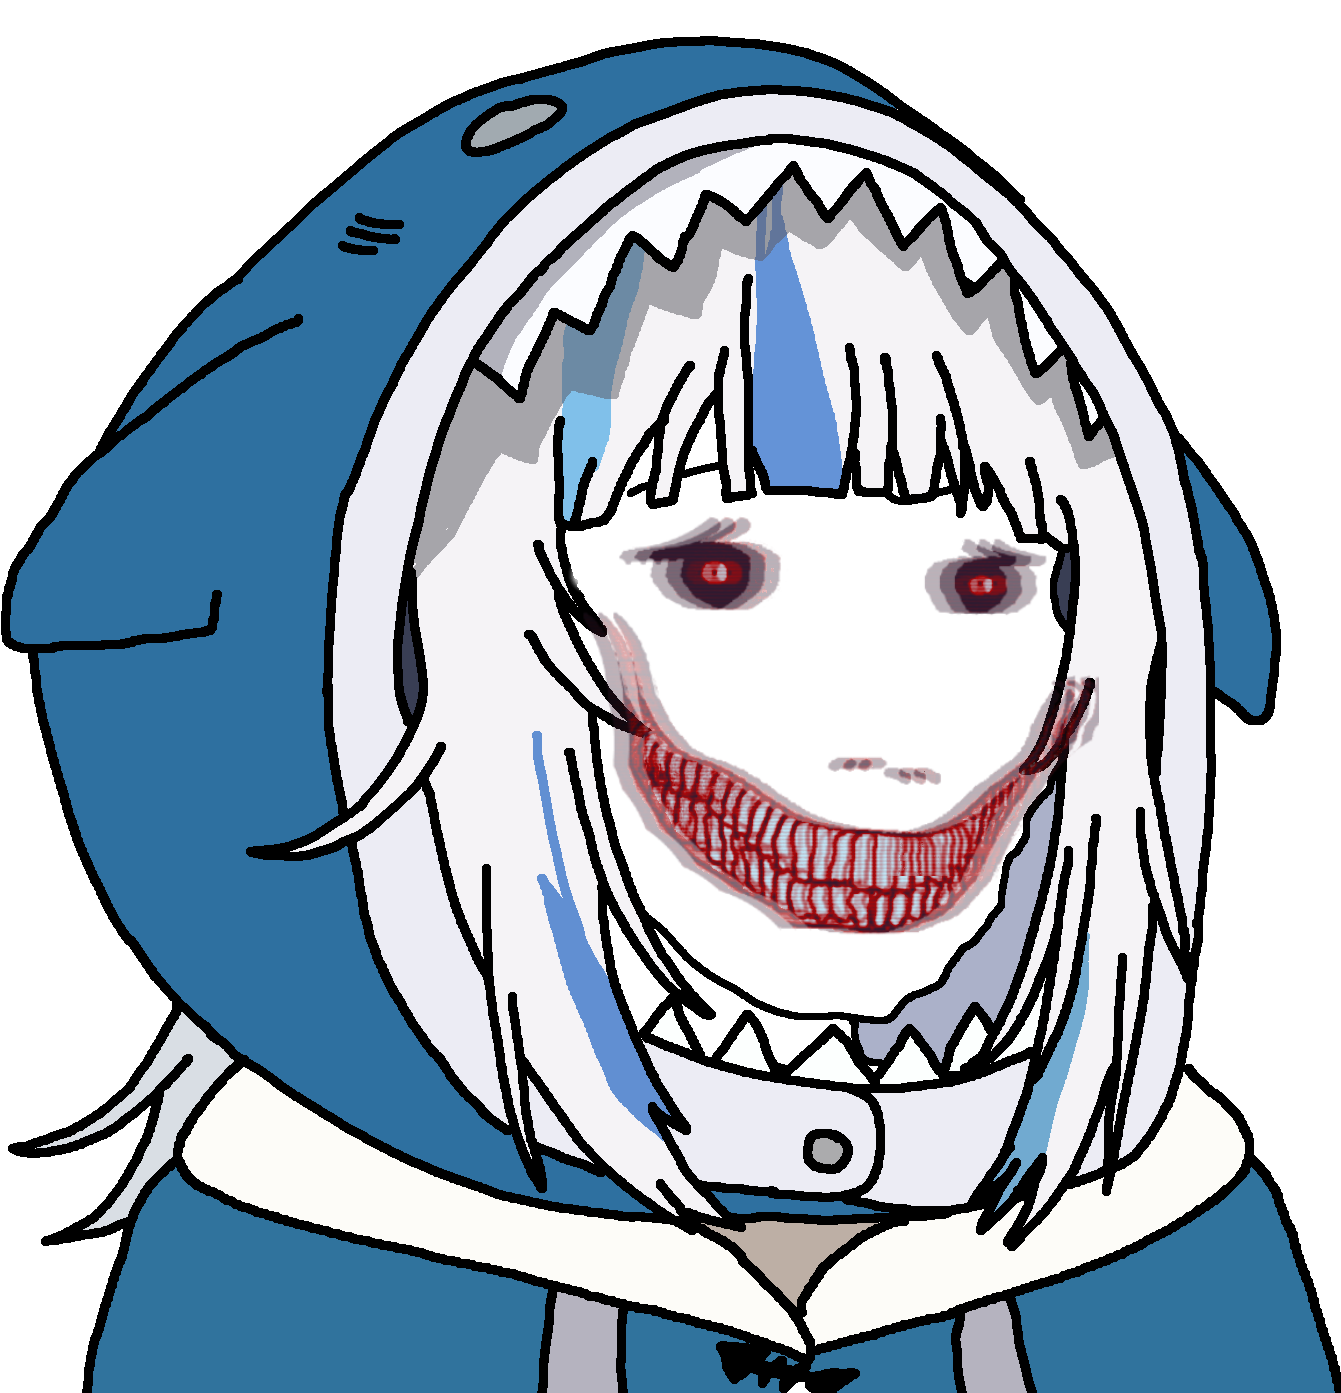
Label: 5_Oomer